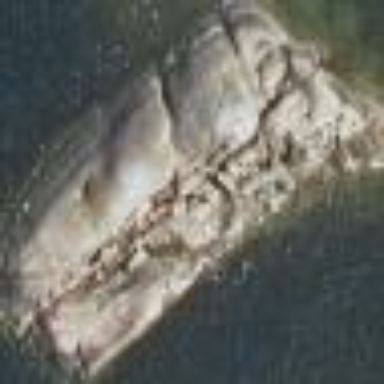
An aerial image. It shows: Islet with natural coastline of bare rock.